Question: What's the fewest number of steps needed to draw all of the cube's vertices, without picking up the pen from the paper?

So far I have reduced it to 16 steps:
'''
0, 0, 0
0, 0, 1
0, 1, 1
1, 1, 1
1, 1, 0
0, 1, 0
0, 0, 0
1, 0, 0
1, 0, 1
0, 0, 1
0, 1, 1
0, 1, 0
1, 1, 0
1, 0, 0
1, 0, 1
1, 1, 1
'''
I presume it can be reduced less than 16 steps as there are only 12 vertices to be drawn
You can view a working example in three.js javascript here:
<URL>
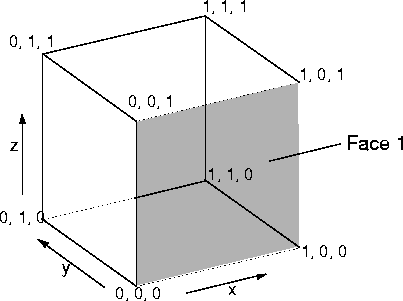
Answer: Well I encoded a small brute force solver for this
- - -
First the cube representation:
'''
//---------------------------------------------------------------------------
#define a 0.5
double pnt[]=
{
-a,-a,-a, // point 0
-a,-a,+a,
-a,+a,-a,
-a,+a,+a,
+a,-a,-a,
+a,-a,+a,
+a,+a,-a,
+a,+a,+a, // point 7
1e101,1e101,1e101, // end tag
};
#undef a
int lin[]=
{
0,1,
0,2,
0,4,
1,3,
1,5,
2,3,
2,6,
3,7,
4,5,
4,6,
5,7,
6,7,
-1,-1, // end tag
};
// int solution[]={ 0, 1, 3, 1, 5, 4, 0, 2, 3, 7, 5, 4, 6, 2, 6, 7, -1 }; // found polyline solution
//---------------------------------------------------------------------------
void draw_lin(double *pnt,int *lin)
{
glBegin(GL_LINES);
for (int i=0;lin[i]>=0;)
{
glVertex3dv(pnt+(lin[i]*3)); i++;
glVertex3dv(pnt+(lin[i]*3)); i++;
}
glEnd();
}
//---------------------------------------------------------------------------
void draw_pol(double *pnt,int *pol)
{
glBegin(GL_LINE_STRIP);
for (int i=0;pol[i]>=0;i++) glVertex3dv(pnt+(pol[i]*3));
glEnd();
}
//---------------------------------------------------------------------------
'''
Now the solver:
'''
//---------------------------------------------------------------------------
struct _vtx // vertex
{
List<int> i; // connected to (vertexes...)
_vtx(){}; _vtx(_vtx& a){ *this=a; }; ~_vtx(){}; _vtx* operator = (const _vtx *a) { *this=*a; return this; }; /*_vtx* operator = (const _vtx &a) { ...copy... return this; };*/
};
const int _max=16; // know solution size (do not bother to find longer solutions)
int use[_max],uses=0; // temp line usage flag
int pol[_max],pols=0; // temp solution
int sol[_max+2],sols=0; // best found solution
List<_vtx> vtx; // model vertexes + connection info
//---------------------------------------------------------------------------
void _solve(int a)
{
_vtx *v; int i,j,k,l,a0,a1,b0,b1;
// add point to actual polyline
pol[pols]=a; pols++; v=&vtx[a];
// test for solution
for (l=0,i=0;i<uses;i++) use[i]=0;
for (a0=pol[0],a1=pol[1],i=1;i<pols;i++,a0=a1,a1=pol[i])
for (j=0,k=0;k<uses;k++)
{
b0=lin[j]; j++;
b1=lin[j]; j++;
if (!use[k]) if (((a0==b0)&&(a1==b1))||((a0==b1)&&(a1==b0))) { use[k]=1; l++; }
}
if (l==uses) // better solution found
if ((pols<sols)||(sol[0]==-1))
for (sols=0;sols<pols;sols++) sol[sols]=pol[sols];
// recursion only if pol not too big
if (pols+1<sols) for (i=0;i<v->i.num;i++) _solve(v->i.dat[i]);
// back to previous state
pols--; pol[pols]=-1;
}
//---------------------------------------------------------------------------
void solve(double *pnt,int *lin)
{
int i,j,a0,a1;
// init sizes
for (i=0;i<_max;i++) { use[i]=0; pol[i]=-1; sol[i]=-1; }
for(i=0,j=0;pnt[i]<1e100;i+=3,j++); vtx.allocate(j); vtx.num=j;
for(i=0;i<vtx.num;i++) vtx[i].i.num=0;
// init connections
for(uses=0,i=0;lin[i]>=0;uses++)
{
a0=lin[i]; i++;
a1=lin[i]; i++;
vtx[a0].i.add(a1);
vtx[a1].i.add(a0);
}
// start actual solution (does not matter which vertex on cube is first)
pols=0; sols=_max+1; _solve(0);
sol[sols]=-1; if (sol[0]<0) sols=0;
}
//---------------------------------------------------------------------------
'''
Usage:
'''
solve(pnt,lin); // call once to compute the solution
glColor3f(0.2,0.2,0.2); draw_lin(pnt,lin); // draw gray outline
glColor3f(1.0,1.0,1.0); draw_pol(pnt,sol); // overwrite by solution to visually check correctness (Z-buffer must pass also on equal values!!!)
'''
List
- - 'List<int> x''int x[]'- 'x.add(5)'- 'x.num'- 'x.allocate(100)'
solve(pnt,lin) algorithm
1. first prepare vertex data each vertex vtx[i] corresponds to point i-th point in pnt table i[] list contains the index of each vertex connected to this vertex
2. start with vertex 0 (on cube is irrelevant the start point otherwise there would be for loop through every vertex as start point
3. _solve(a) it adds a vertex index to actual solution pol[pols] then test how many lines is present in actual solution and if all lines from lin[] are drawn and solution is smaller than already found one copy it as new solution after test if actual solution is not too long recursively add next vertex as one of the vertex that is connected to last vertex used to limit the number of combinations
4. at the end sol[sols] hold the solution vertex index list sols is the number of vertexes used (lines-1)
[Notes]
- -